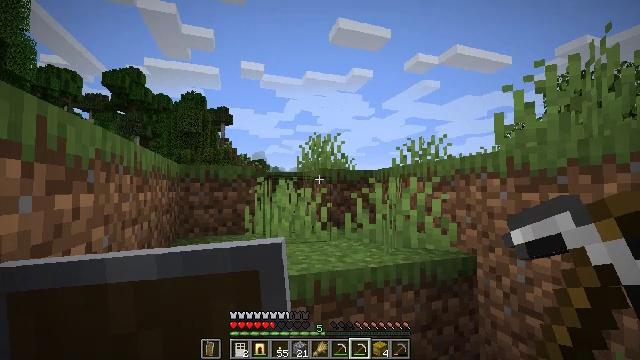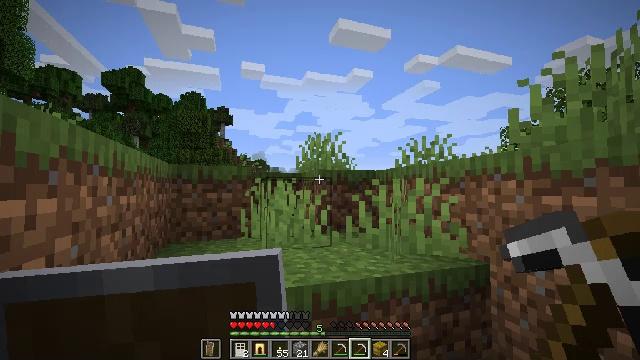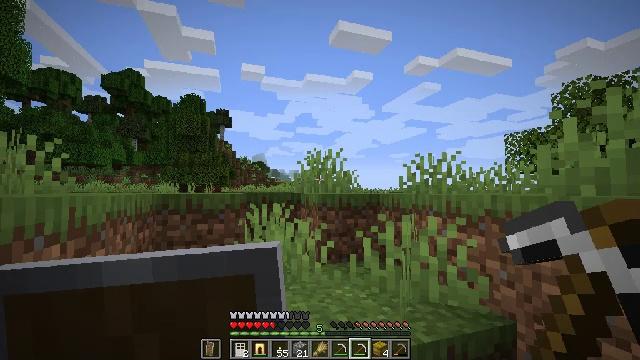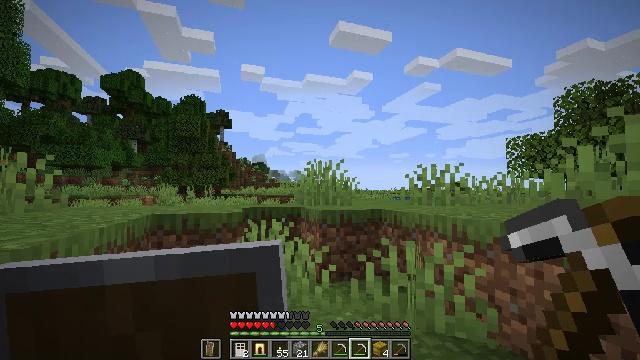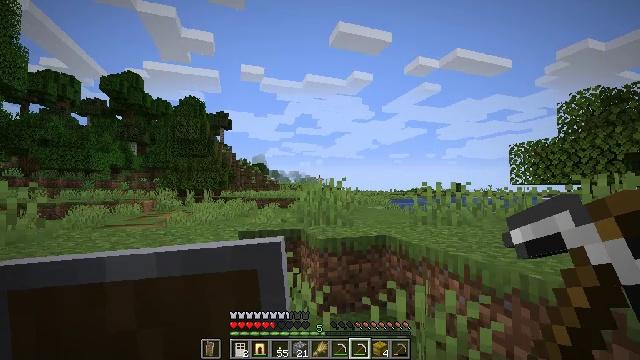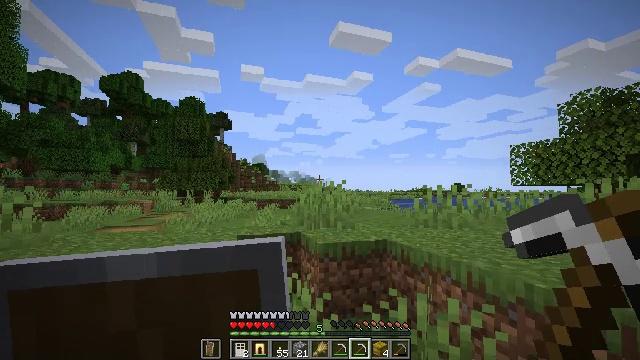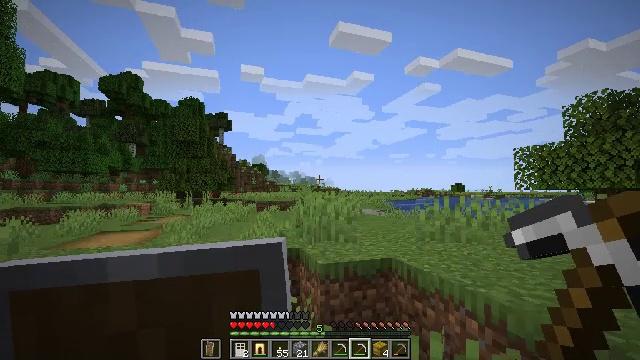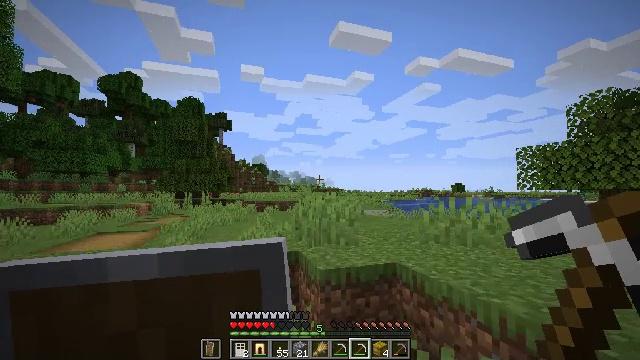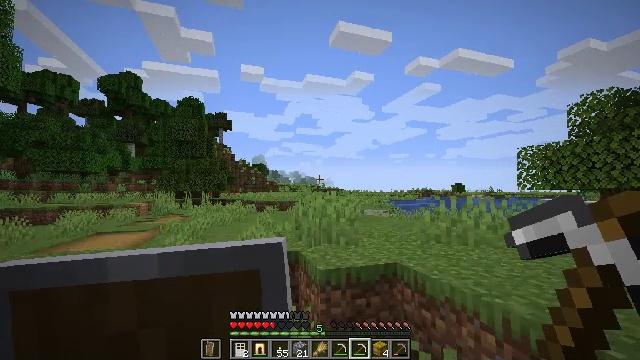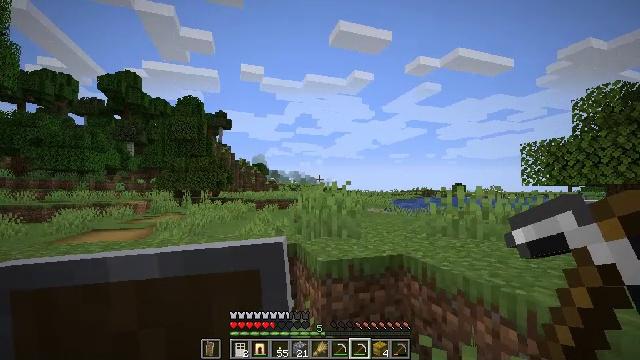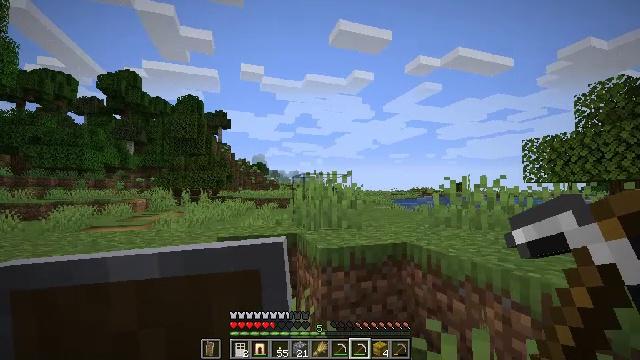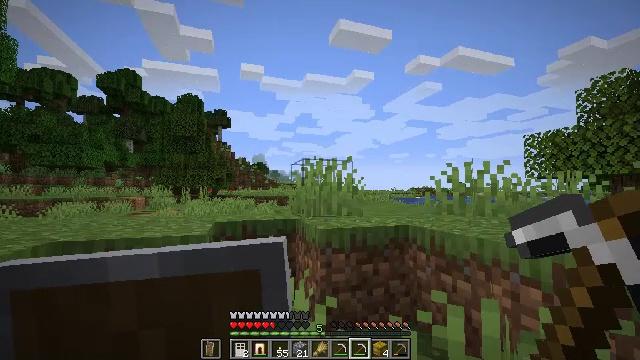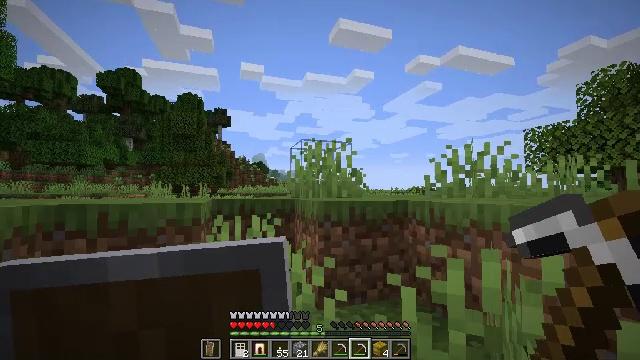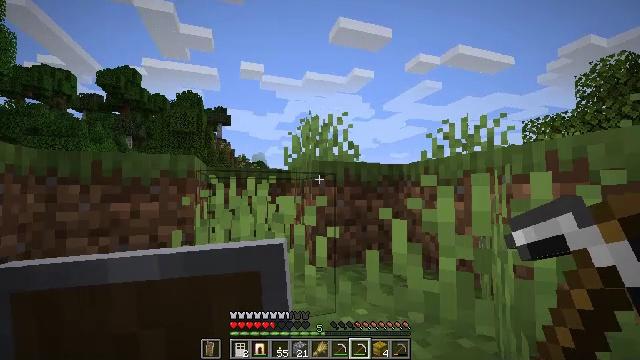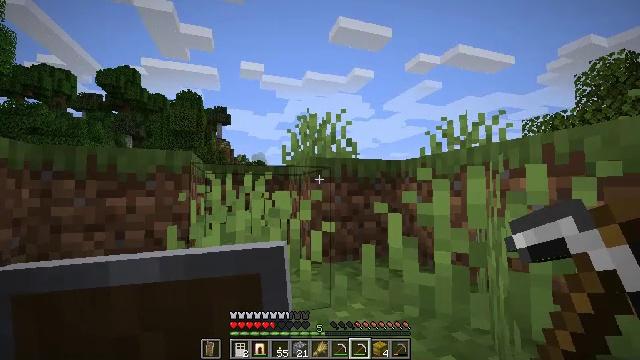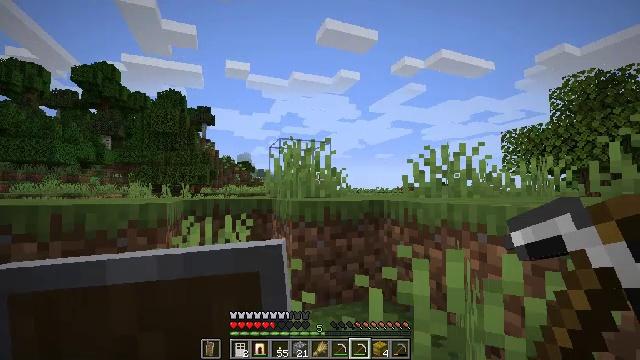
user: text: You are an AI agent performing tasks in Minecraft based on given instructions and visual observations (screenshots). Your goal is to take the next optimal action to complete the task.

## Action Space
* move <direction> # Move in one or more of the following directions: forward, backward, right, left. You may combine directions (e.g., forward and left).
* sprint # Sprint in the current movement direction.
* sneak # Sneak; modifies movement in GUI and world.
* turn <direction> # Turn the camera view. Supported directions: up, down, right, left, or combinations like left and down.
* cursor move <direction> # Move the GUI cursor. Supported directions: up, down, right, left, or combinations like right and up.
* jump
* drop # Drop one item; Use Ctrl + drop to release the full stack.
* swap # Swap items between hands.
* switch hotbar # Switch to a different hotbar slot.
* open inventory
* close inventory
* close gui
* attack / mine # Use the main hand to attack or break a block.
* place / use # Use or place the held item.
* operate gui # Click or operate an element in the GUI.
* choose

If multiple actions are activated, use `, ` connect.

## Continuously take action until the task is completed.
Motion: motion action
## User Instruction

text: Pull up beetroots from the soil.
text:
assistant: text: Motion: move forward, jump
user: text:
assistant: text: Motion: move forward, jump
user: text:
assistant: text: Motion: move forward, jump
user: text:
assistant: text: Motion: move forward, jump
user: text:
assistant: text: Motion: move forward, jump
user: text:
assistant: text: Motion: move forward, jump
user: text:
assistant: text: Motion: move forward, jump
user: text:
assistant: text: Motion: move forward, jump
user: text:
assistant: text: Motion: jump
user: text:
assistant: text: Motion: jump
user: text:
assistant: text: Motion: jump
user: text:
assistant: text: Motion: move forward, jump
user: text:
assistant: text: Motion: move forward, jump
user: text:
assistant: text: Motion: jump
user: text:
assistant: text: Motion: turn right, jump
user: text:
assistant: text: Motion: turn right, jump
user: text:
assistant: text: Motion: turn right, jump
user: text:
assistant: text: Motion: jump
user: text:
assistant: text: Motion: turn down, jump
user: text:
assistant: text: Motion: move forward, turn down, jump
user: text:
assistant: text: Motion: move forward, turn right and down, jump
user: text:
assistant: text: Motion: move forward, turn right and down, jump
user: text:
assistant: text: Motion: move forward, turn right, jump
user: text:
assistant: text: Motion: move forward, jump
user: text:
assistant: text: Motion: move forward, jump
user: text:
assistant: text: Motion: move forward, jump
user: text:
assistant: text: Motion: move forward, jump
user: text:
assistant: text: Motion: move forward, jump
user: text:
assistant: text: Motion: move forward, turn right, jump
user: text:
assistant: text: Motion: move forward, turn right, jump